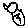
Label: bird